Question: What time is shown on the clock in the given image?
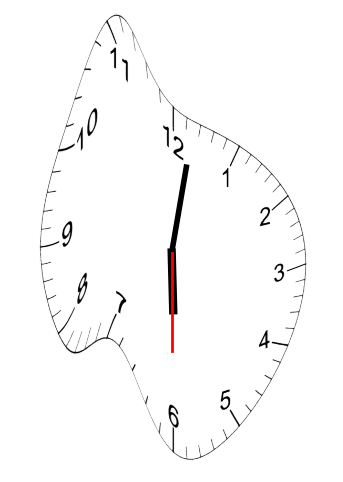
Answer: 06:01:30